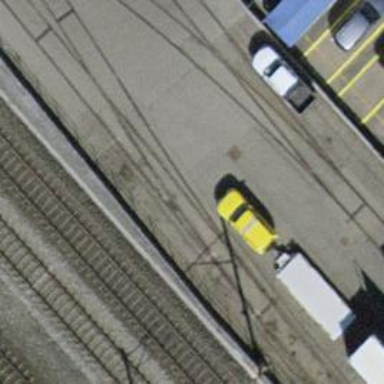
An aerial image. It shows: Railway switch.